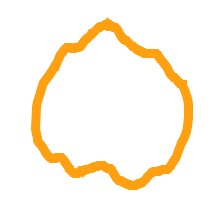
Shape: circle